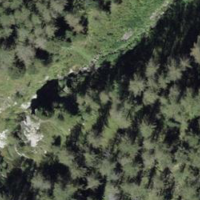
EUNIS habitat code: 43
Species observed at this site:
Lysandra coridon